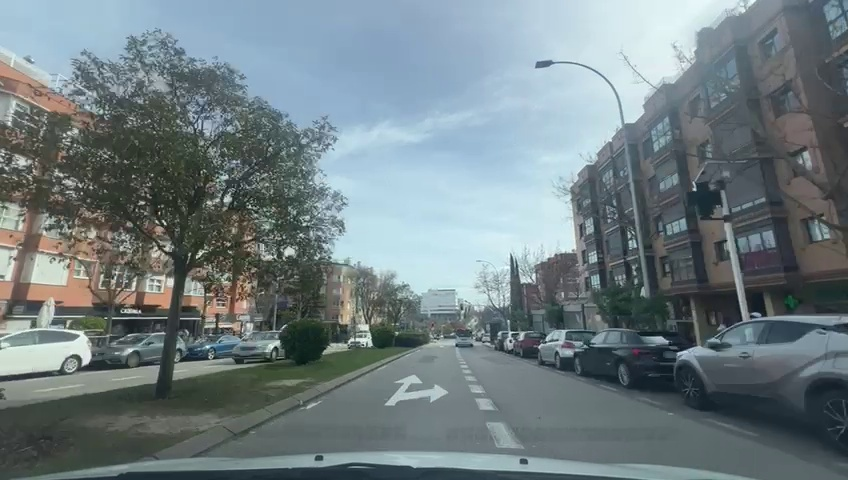
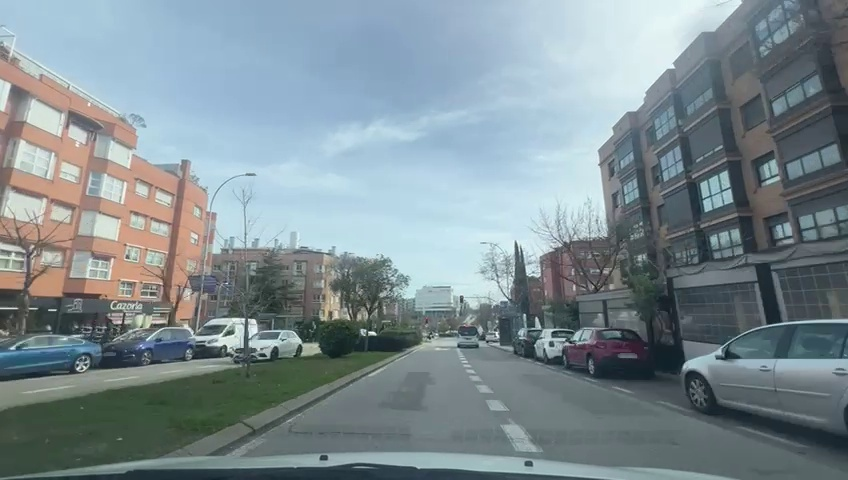
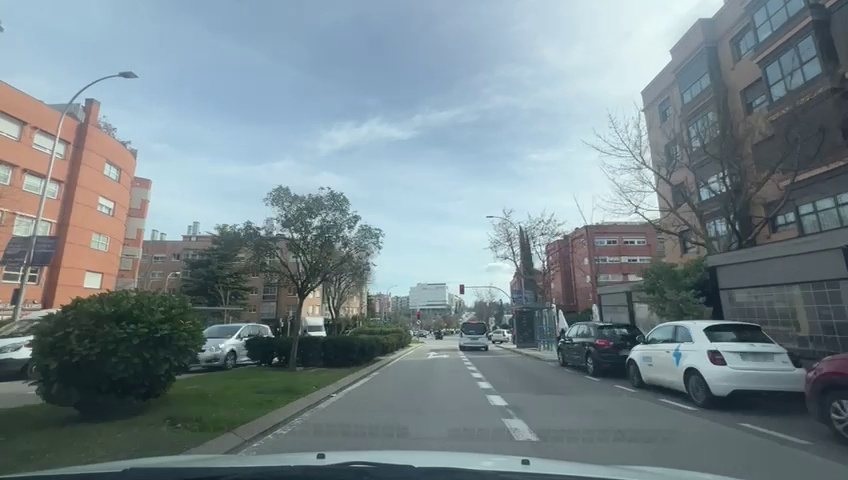
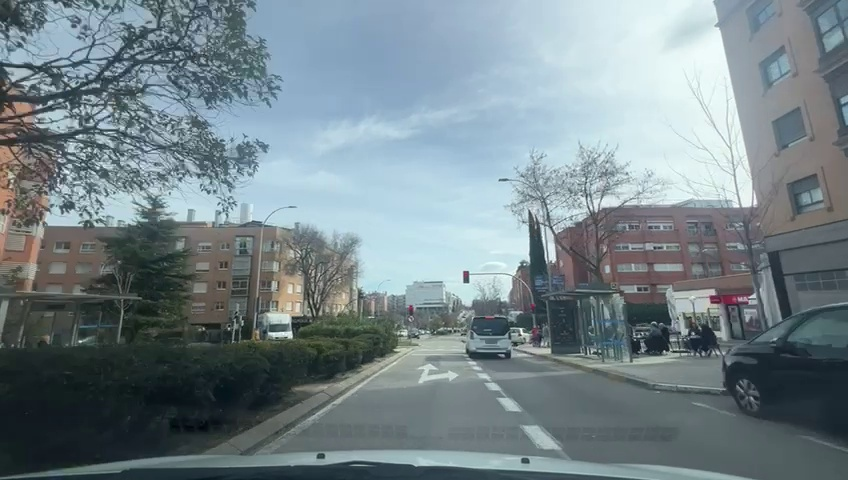
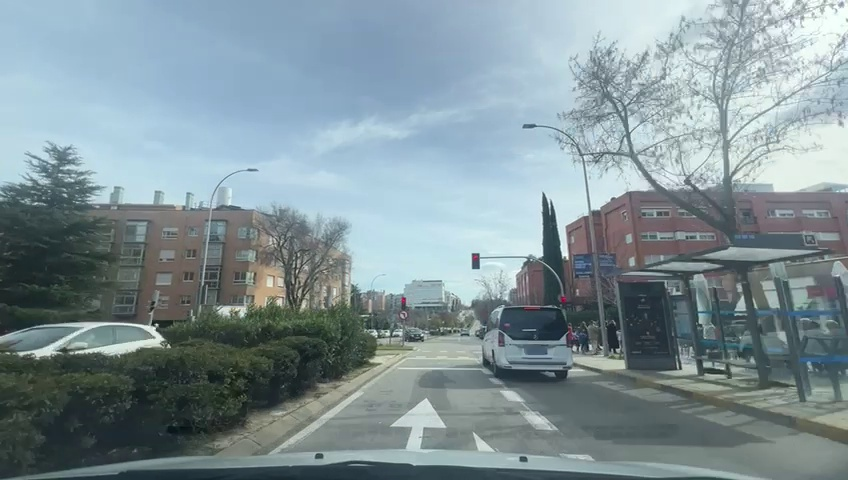
Situation: Traffic light
Question: Do you observe any red traffic light regulating the ego lane?
Answer: Yes
Reasoning: There is a traffic light for the Ego vehicle on the left side of its lane. At the same time, there are others above both lanes and on the right that also apply to it. All three apply to both lanes and are red.

Situation: Traffic light
Question: What is the color of the traffic light regulating the ego lane?
Answer: Red
Reasoning: There is a traffic light for the Ego vehicle on the left side of its lane. At the same time, there are others above both lanes and on the right that also apply to it. All three apply to both lanes and are red.

Situation: Traffic light
Question: Is the ego vehicle positioned in a dedicated right-turn lane before the traffic light?
Answer: No
Reasoning: There is a traffic light for the Ego vehicle on the left side of its lane. At the same time, there are others above both lanes and on the right that also apply to it. All three apply to both lanes and are red.

Situation: Traffic light
Question: Is the ego vehicle positioned in a dedicated left-turn lane before the traffic light?
Answer: No
Reasoning: There is a traffic light for the Ego vehicle on the left side of its lane. At the same time, there are others above both lanes and on the right that also apply to it. All three apply to both lanes and are red.

Situation: Traffic light
Question: Are multiple traffic lights regulating the ego direction of travel displaying different colors simultaneously?
Answer: No
Reasoning: There is a traffic light for the Ego vehicle on the left side of its lane. At the same time, there are others above both lanes and on the right that also apply to it. All three apply to both lanes and are red.